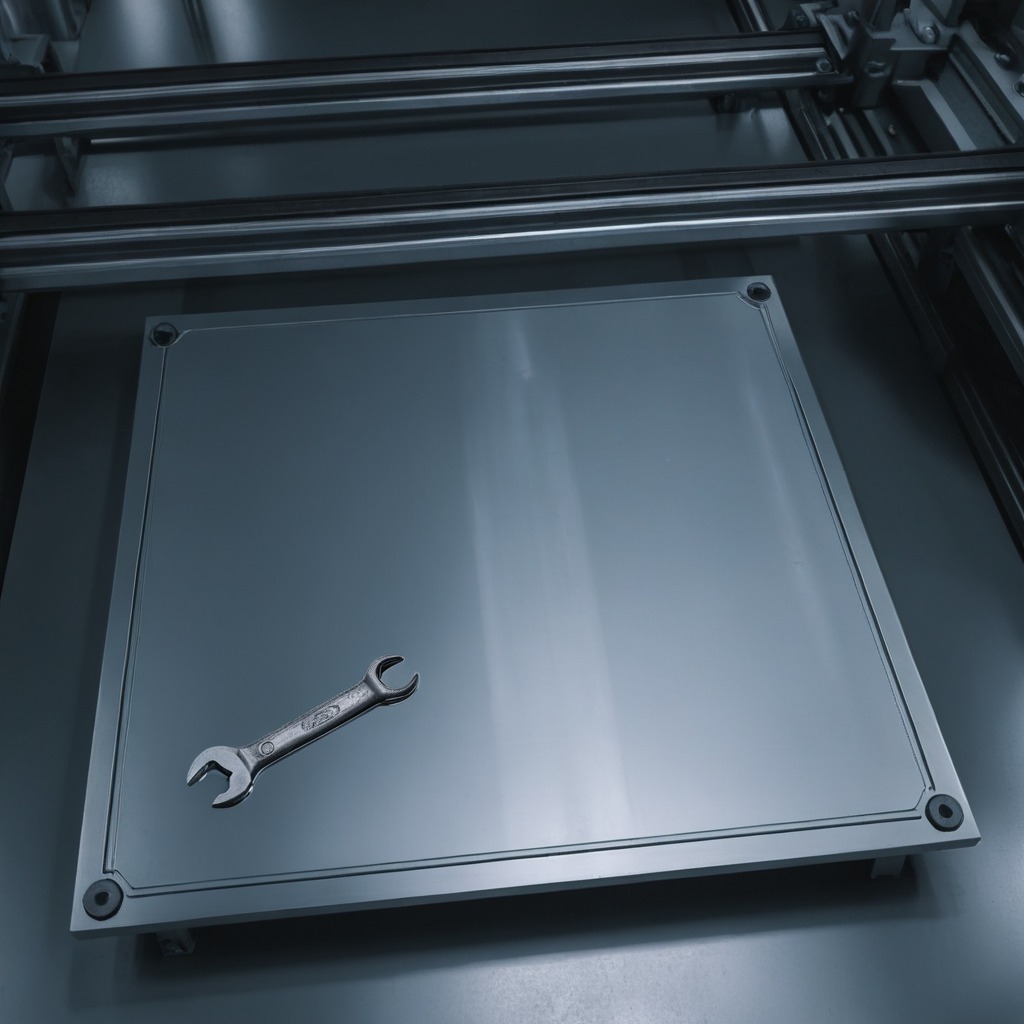
An wrench is lying on a metal table in a machine shop under fluorescent lights.